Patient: sex M, age 72
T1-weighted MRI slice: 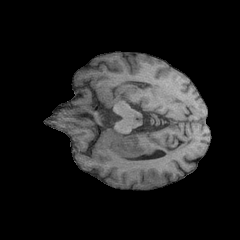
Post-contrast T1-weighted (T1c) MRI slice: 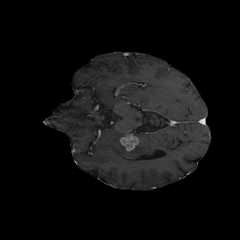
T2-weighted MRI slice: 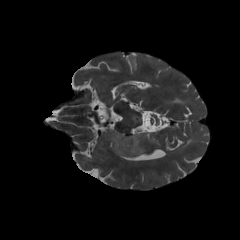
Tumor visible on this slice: yes
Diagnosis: Glioblastoma, IDH-wildtype
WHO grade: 4